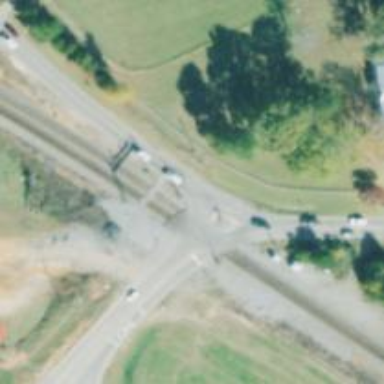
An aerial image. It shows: Level crossing with lights at railway intersection.